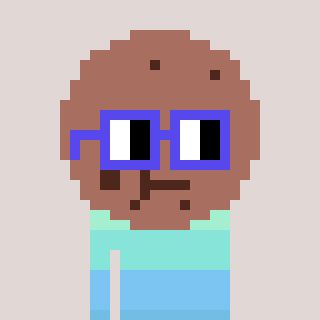
a pixel art character with square blue glasses, a cookie-shaped head and a computerblue-colored body on a warm background